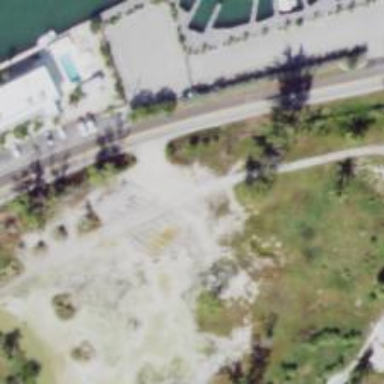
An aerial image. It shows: Service road designated as golf cart path.